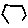
Label: hexagon